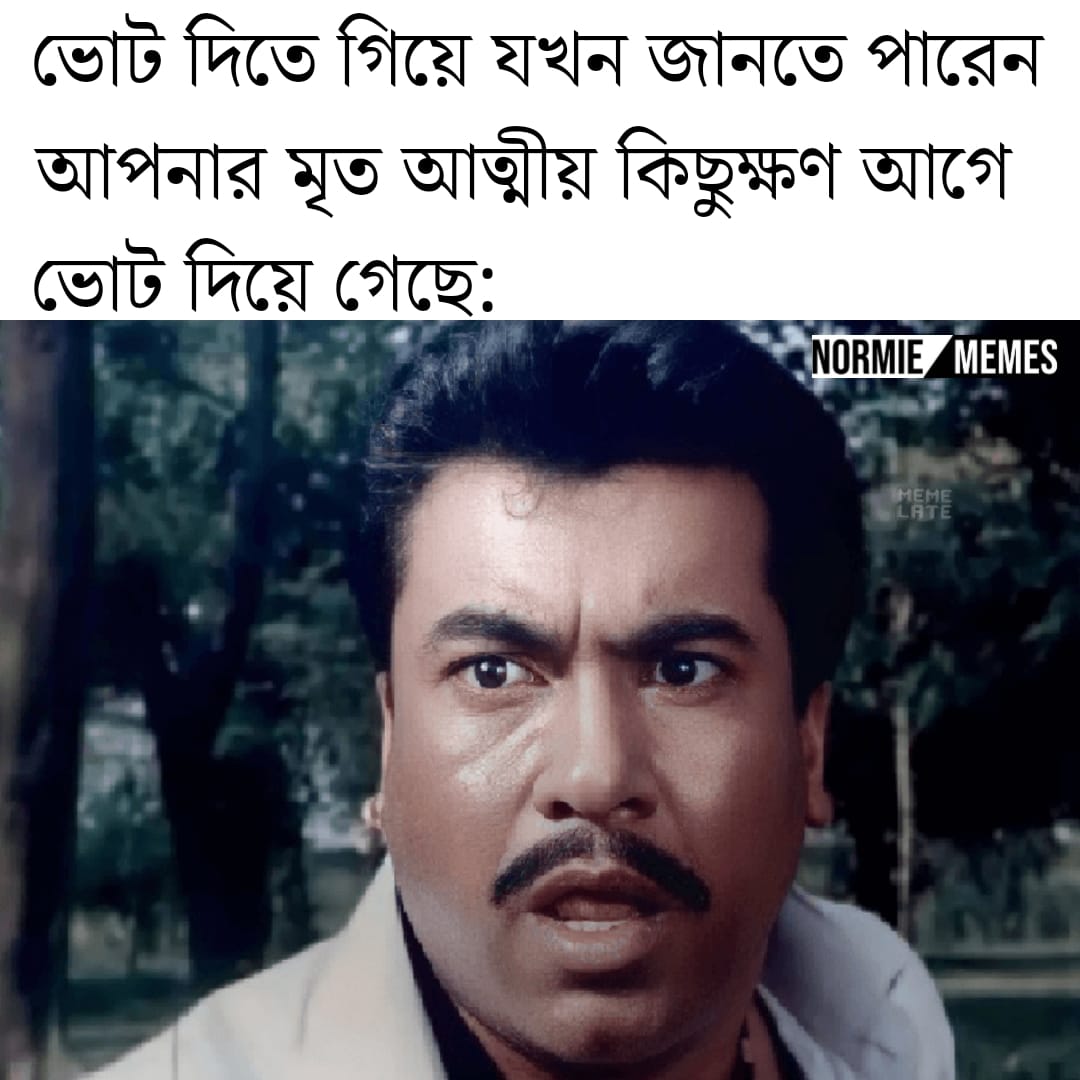
Text: ভোট দিতে গিয়ে যখন জানতে পারেন আপনার মৃত আত্মীয় কিছুক্ষণ আগে ভোট দিয়ে গেছে
Label: Hate
Hate category: Political
Targeted group: Organization